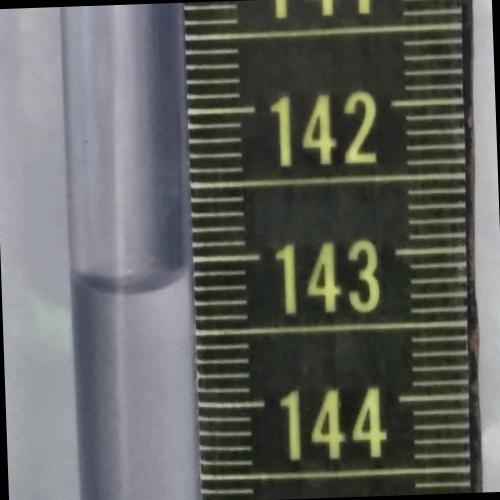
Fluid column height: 143.2 cm